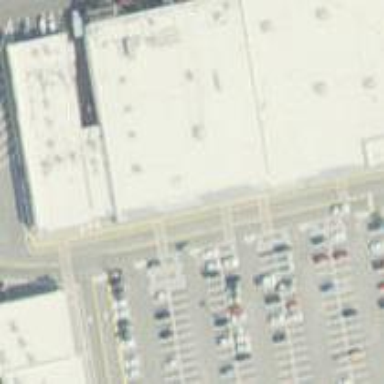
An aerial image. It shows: Supermarket.